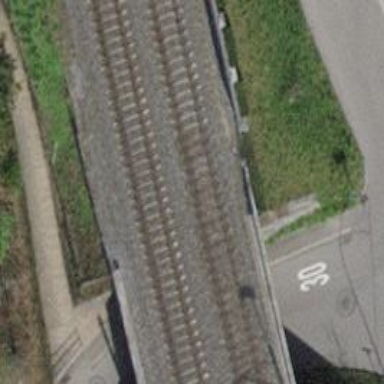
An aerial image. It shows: Single-track railway with electrified contact lines.